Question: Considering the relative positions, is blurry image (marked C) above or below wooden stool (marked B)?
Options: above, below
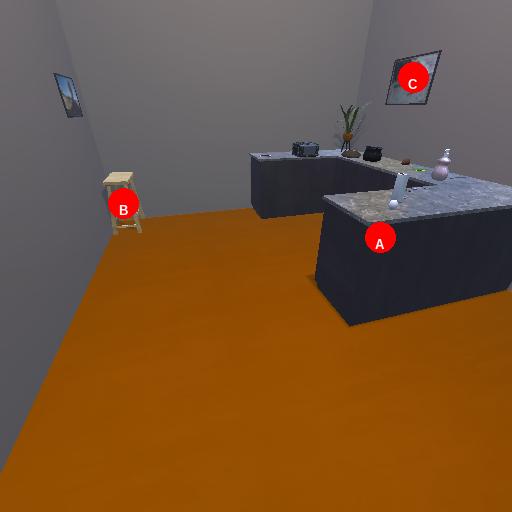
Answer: above